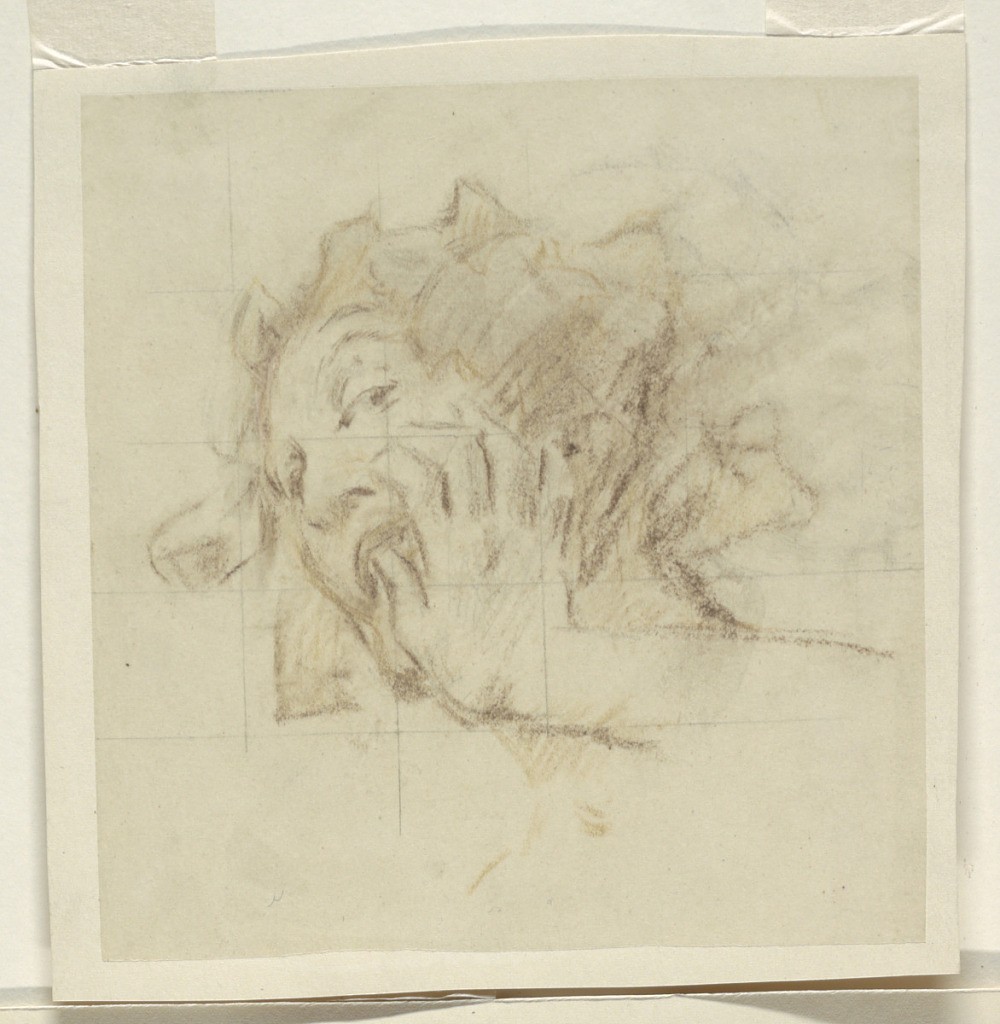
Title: Study for a woman, “Vintage Festival,” Mendelssohn Glee Club, New York, NY
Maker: Robert Frederick Blum, American, 1857–1903
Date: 1895–1898
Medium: Pastel crayon, graphite on tracing paper mounted to board
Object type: Drawing
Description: Sketch of a female figure's head and facial expression.